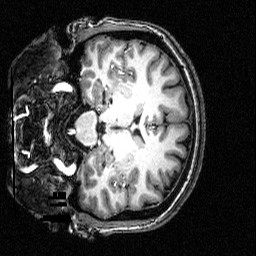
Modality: T1w
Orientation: coronal
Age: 35
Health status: healthy
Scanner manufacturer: siemens
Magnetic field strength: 3 T
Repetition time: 2.5 s
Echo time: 0.00393 s